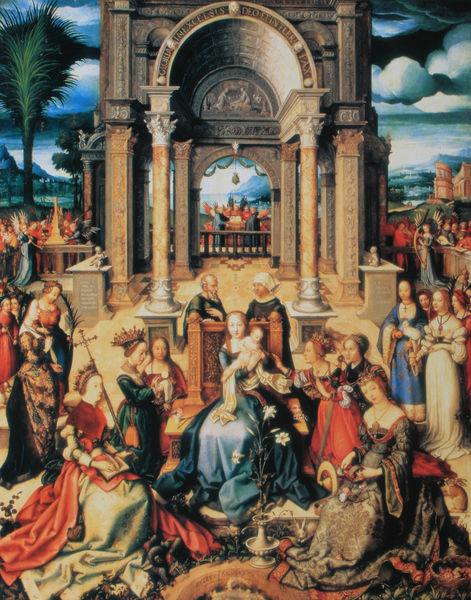
Titel: Lebensbrunnen
Künstler: Hans d.Ä. Holbein
Standort: Lissabon
Institution: Museu de Arte Antiga
Schlagwörter: baum, blau, flügel, gemälde, himmel, wolken, frauen, gelb, landschaft, menschen, blume, blumen, kleider, stuhl, säulen, weiss, fest, teppich, hügel, kind, krone, engel, vase, hof, könig, thron, handarbeit, lesen, palme, antike, burg, kreuz, balustrade, tron, lilie, portal, jesus, schreiben, palmen, tempel, maria, madonna, kronen, jesuskind, lile, thro, altar, taufe, messe, gewand, unheimliche situation, gott, christus